Field crop: maize
Growth stage: 2
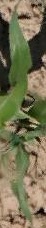
Species: maize